Interaction volume radius: 5 \u00c5
Interaction volume height: 40 \u00c5
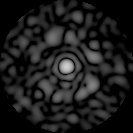
Disorder parameter: 0.8447